八年级 · 画法几何学
尺规作图作 $\angle A O B$ 的平分线方法如下: 以 $O$ 为圆心, 任意长为半径画弧交 $O A 、 O B$ 于 $C 、 D$,再分别以点 $C 、 D$ 为圆心, 以大于 $\frac{1}{2} C D$ 长为半径画弧, 两弧交于点 $P$,作射线 $O P$, 由作法得 $\triangle O C P \cong_{\triangle} O D P$ 的根据是（）

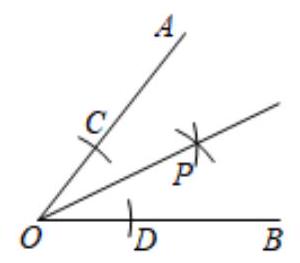
SAS
B. ASA
C. AAS
D. SSS
答案: D